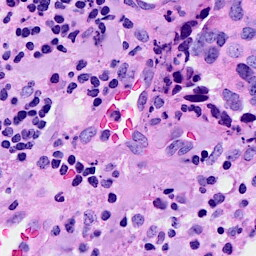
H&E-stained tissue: Breast